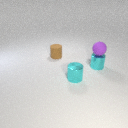
small cyan metal cylinder to the right of small brown rubber cylinder